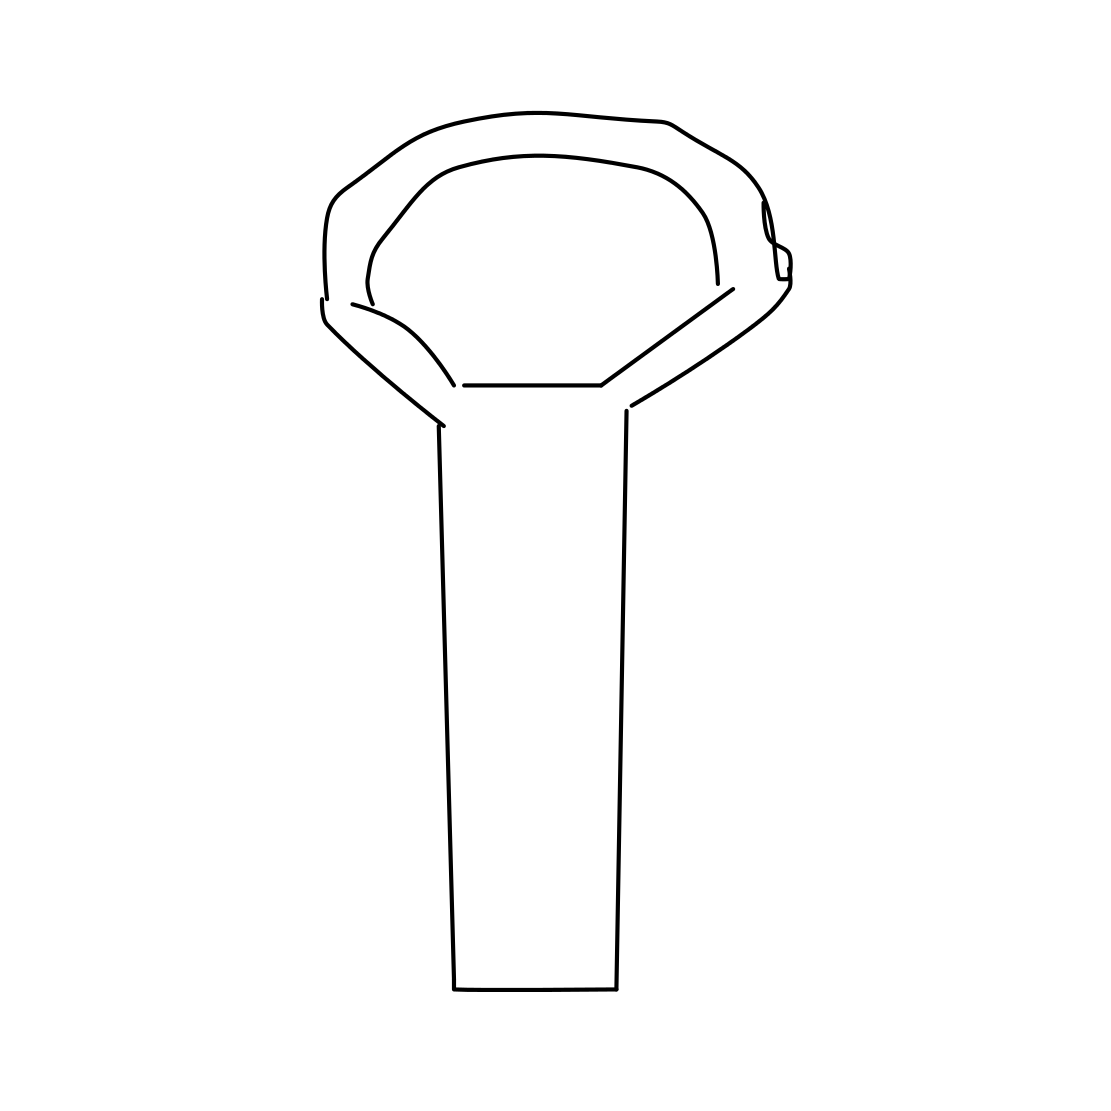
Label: bottle opener